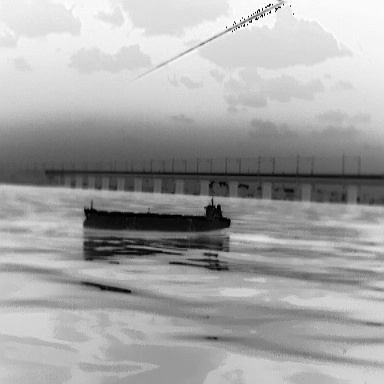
There is a liner in the infrared image.